Interaction volume radius: 5 \u00c5
Interaction volume height: 10 \u00c5
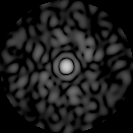
Disorder parameter: 0.8072